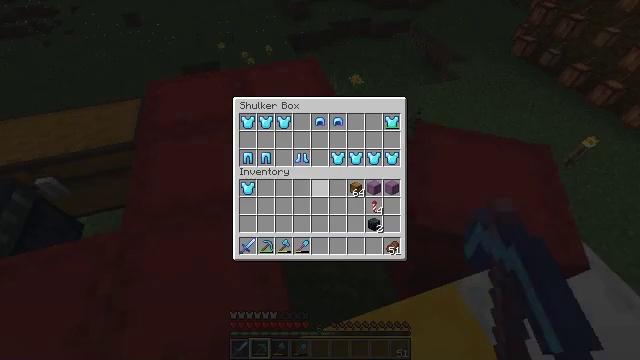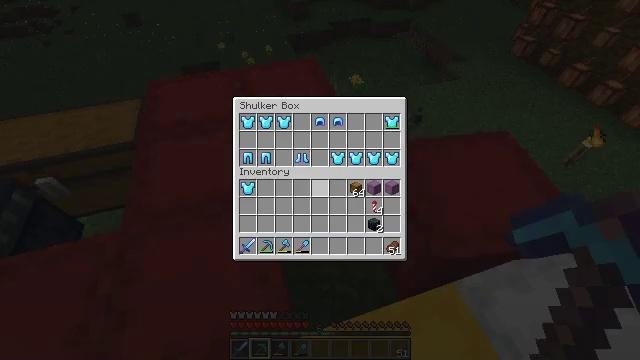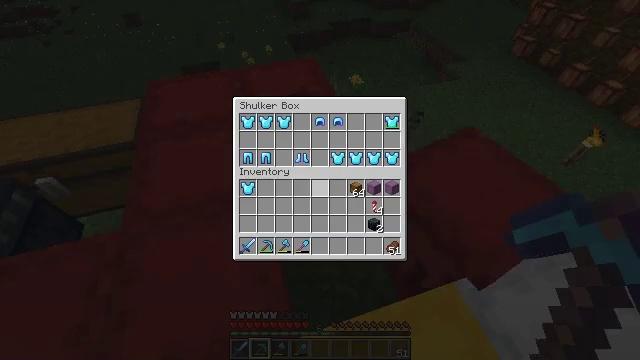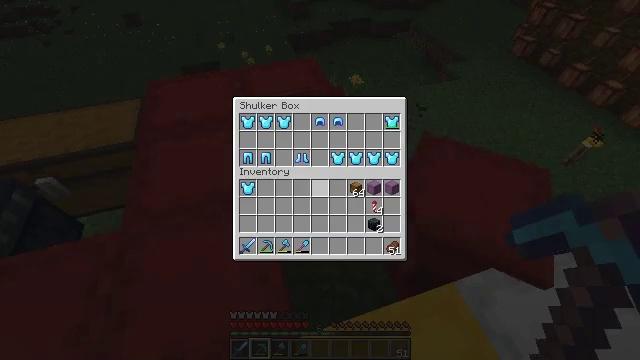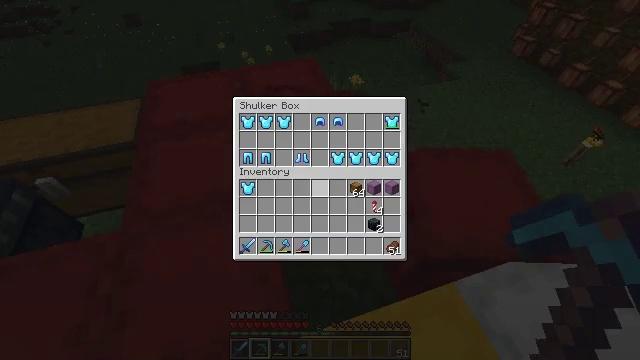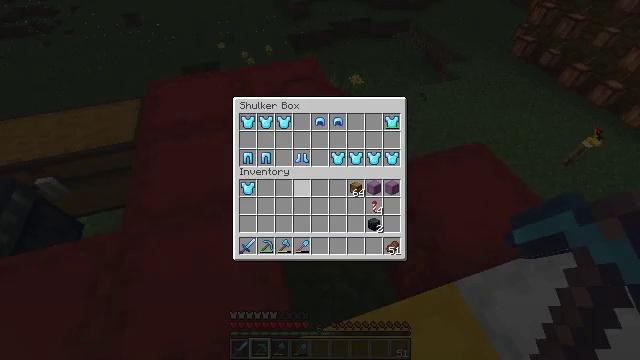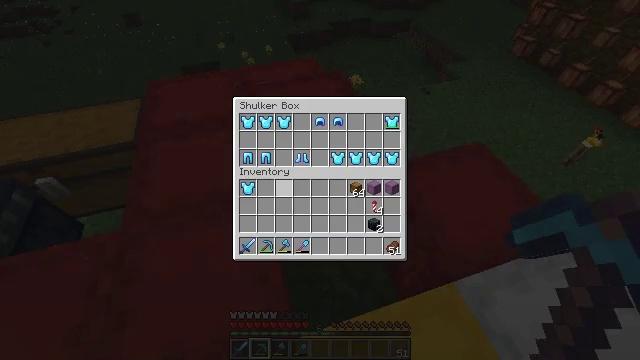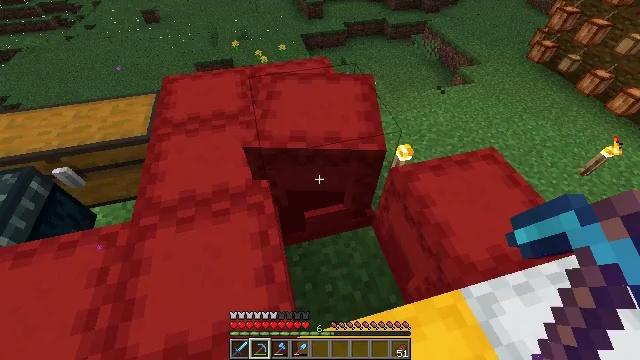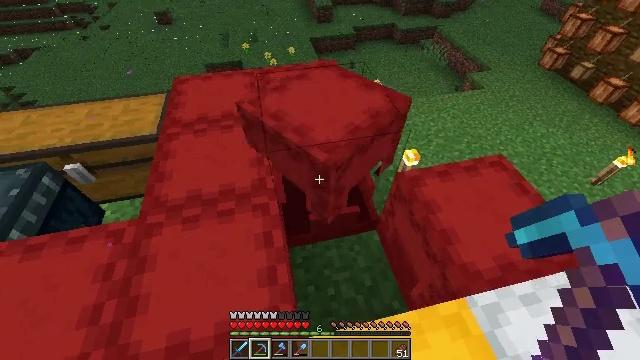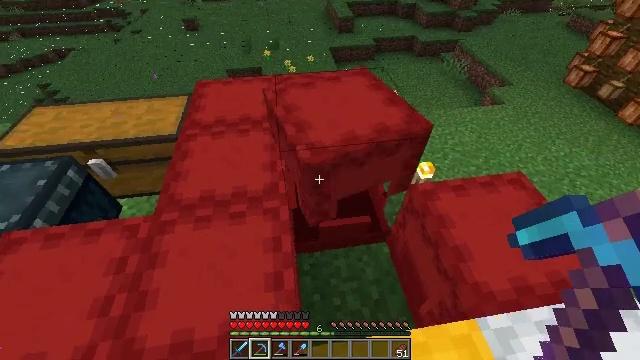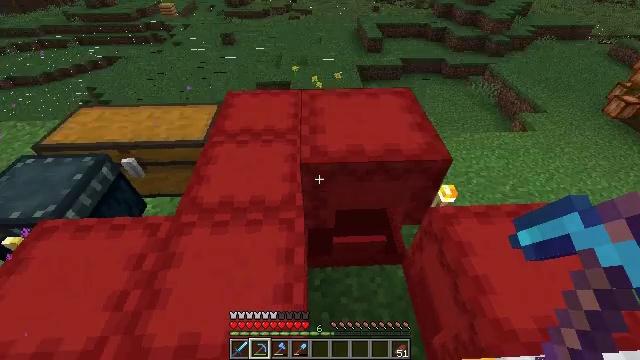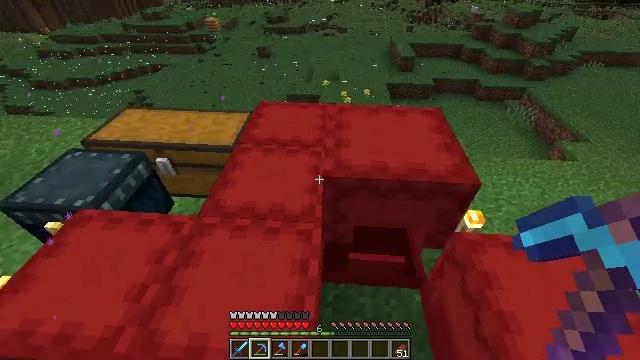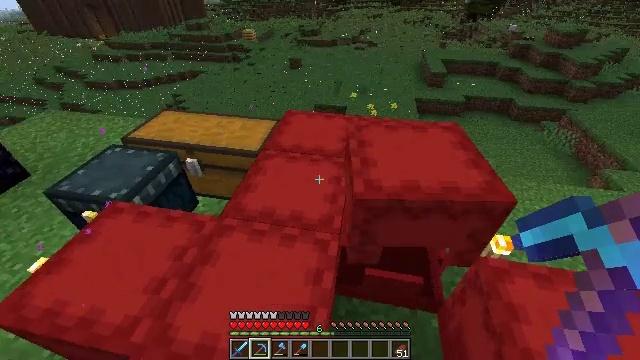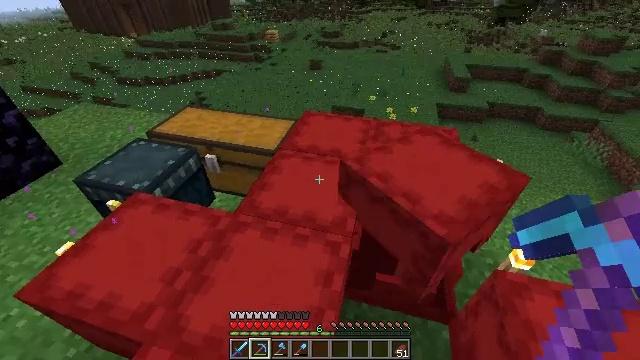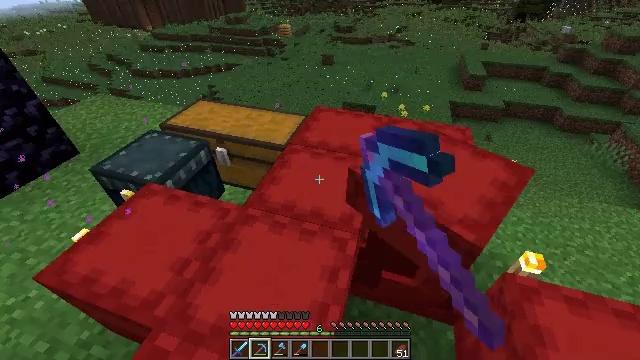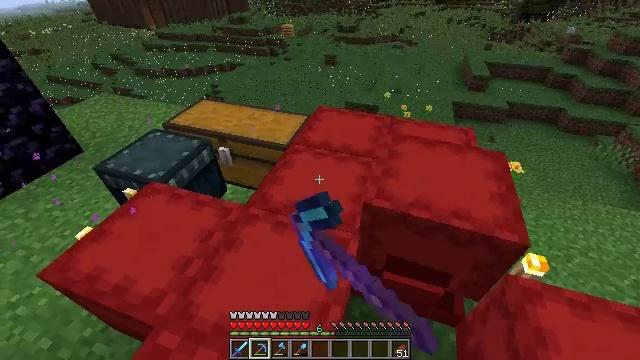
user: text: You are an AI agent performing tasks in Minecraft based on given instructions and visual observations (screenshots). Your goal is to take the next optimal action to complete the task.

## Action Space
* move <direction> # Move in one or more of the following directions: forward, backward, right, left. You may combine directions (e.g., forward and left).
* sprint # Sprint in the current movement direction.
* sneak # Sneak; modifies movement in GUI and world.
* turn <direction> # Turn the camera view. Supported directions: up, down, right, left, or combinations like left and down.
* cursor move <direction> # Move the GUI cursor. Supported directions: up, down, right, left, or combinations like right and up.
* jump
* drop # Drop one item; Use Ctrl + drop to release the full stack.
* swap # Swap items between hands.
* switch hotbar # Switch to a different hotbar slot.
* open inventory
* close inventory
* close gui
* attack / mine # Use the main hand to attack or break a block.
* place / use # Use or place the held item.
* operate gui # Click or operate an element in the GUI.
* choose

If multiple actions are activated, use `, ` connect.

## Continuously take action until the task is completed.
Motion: motion action
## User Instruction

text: Mine the red shulker box.
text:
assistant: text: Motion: no_op
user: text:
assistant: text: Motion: no_op
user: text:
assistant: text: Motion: no_op
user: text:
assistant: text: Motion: no_op
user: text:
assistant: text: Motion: cursor move left
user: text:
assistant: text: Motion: cursor move left
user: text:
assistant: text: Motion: cursor move left
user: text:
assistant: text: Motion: turn left, close gui
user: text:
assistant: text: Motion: turn left and up
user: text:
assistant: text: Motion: turn left and up
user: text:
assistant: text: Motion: turn left and up
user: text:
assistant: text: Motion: turn left and up
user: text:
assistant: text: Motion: turn left, use / place
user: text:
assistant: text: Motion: turn left, use / place
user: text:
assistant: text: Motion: use / place
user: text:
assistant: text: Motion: use / place
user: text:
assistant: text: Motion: use / place
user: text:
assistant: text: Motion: open gui
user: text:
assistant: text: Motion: no_op
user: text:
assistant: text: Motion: no_op
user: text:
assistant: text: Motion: no_op
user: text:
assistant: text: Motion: no_op
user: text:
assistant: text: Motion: no_op
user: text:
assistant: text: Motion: no_op
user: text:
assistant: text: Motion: no_op
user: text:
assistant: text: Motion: close gui
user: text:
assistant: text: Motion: turn right
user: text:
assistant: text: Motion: turn right
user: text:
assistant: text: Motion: turn right and up
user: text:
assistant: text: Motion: turn right and up